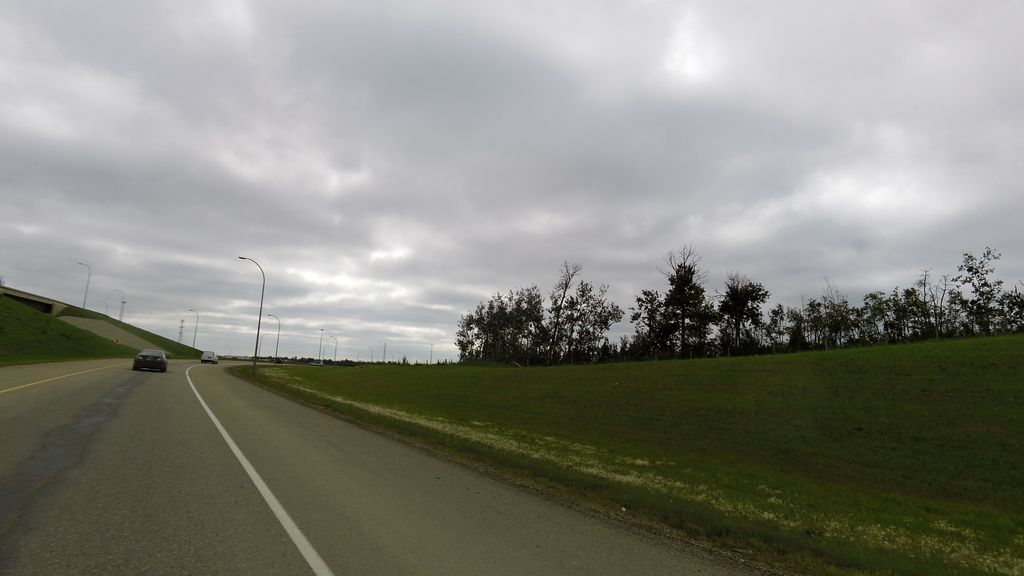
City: edmonton